Question: >
<URL>
I'm uploading images to a php file so I can resize them to a certain width or height, which ever is smaller. The image resizer I'm using is a class from phpclasses.org and it seems to be working pretty good. The problem is, not all images are the same size. Some are wide and narrow while some are almost square. So this is causing all the images to position on the top of my div and not the middle. My thought is to have CSS perfectly center the images so the different sizes look decent when viewed, but I can get them to center horizontally but not vertically. Here's a screenshot of what I"m trying to center:

As you can see the guns are aligned on top of the div? I can't use a hard coded figure to push it center since other images will have different heights. I need some way of determining the size of the image and figuring it from there.
Here's the code for the div's that the images are in:
'''
#product {
float:left;
margin:5px;
width:200px;
height:200px;
border:1px solid #999;
}
#product-image {
margin:2px auto;
width:194px;
height:145px;
border:1px solid #999;
text-align:center;
}
'''
Thanks for having a look.
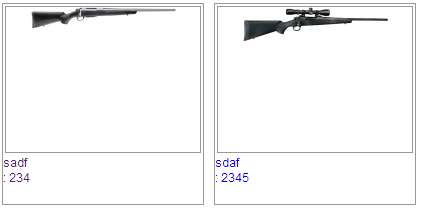
Answer: '''
#product
{
width: 200px;
height: 200px;
line-height: 200px;
text-align: center;
}
#product img
{
vertical-align: middle;
max-height: 200px;
max-width: 200px;
}
'''
Max-Height / Max-Width is used to handle images that may be too large.